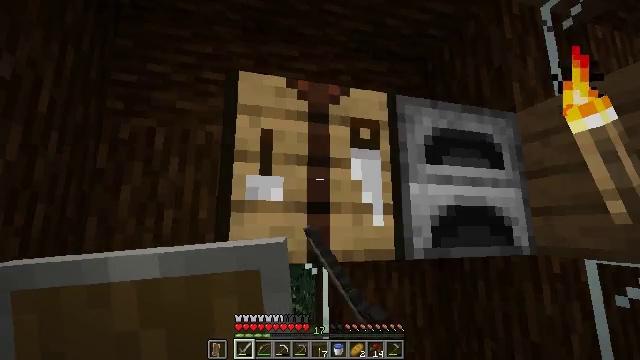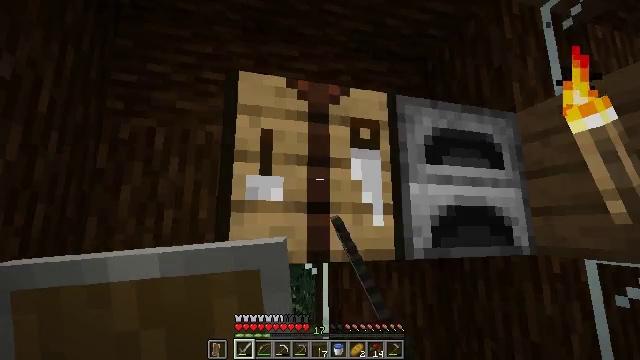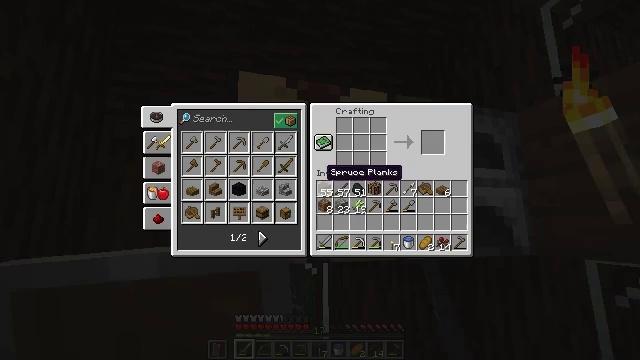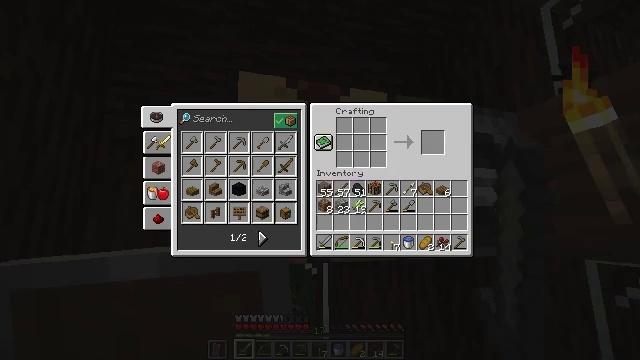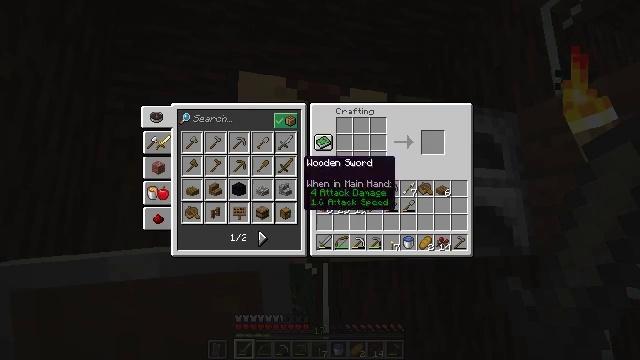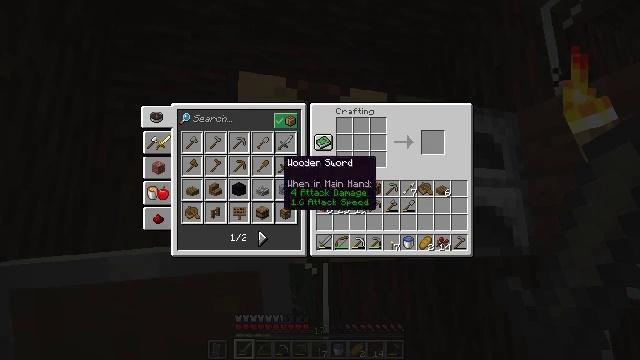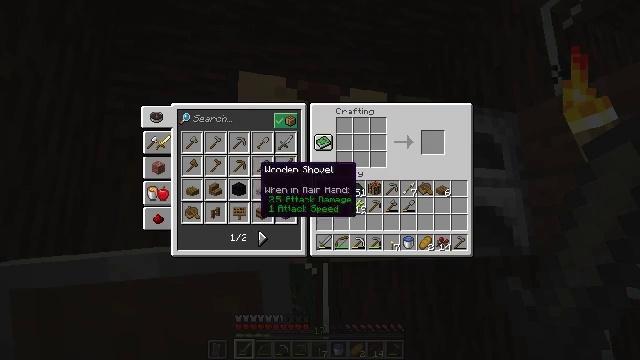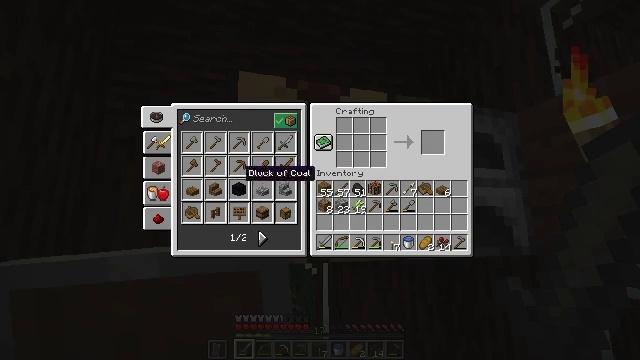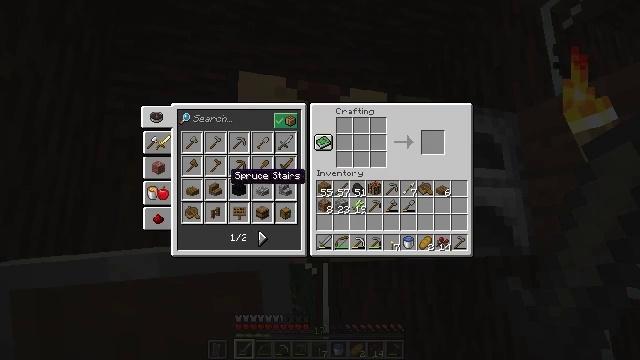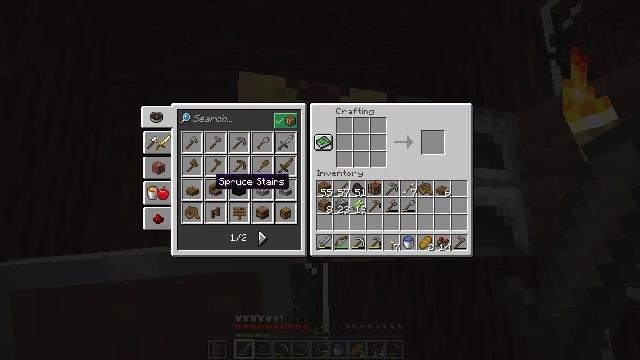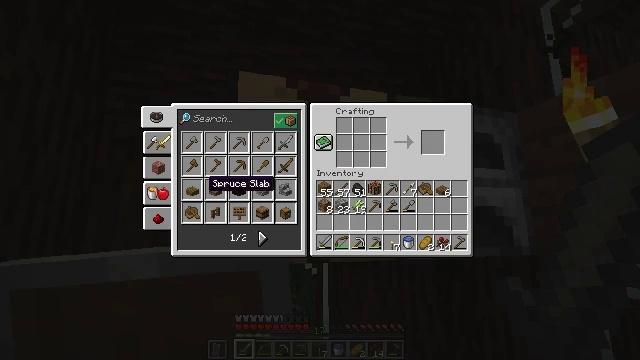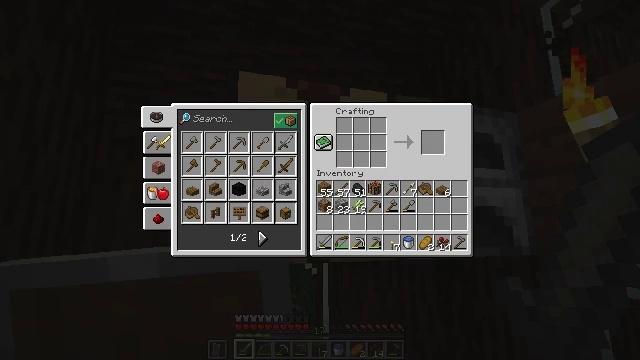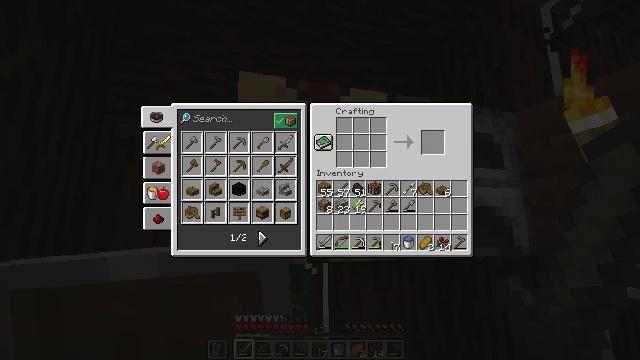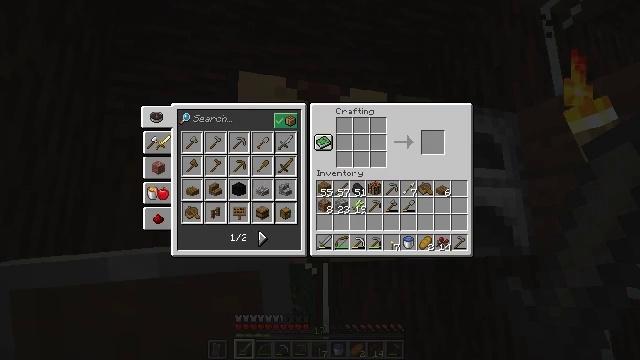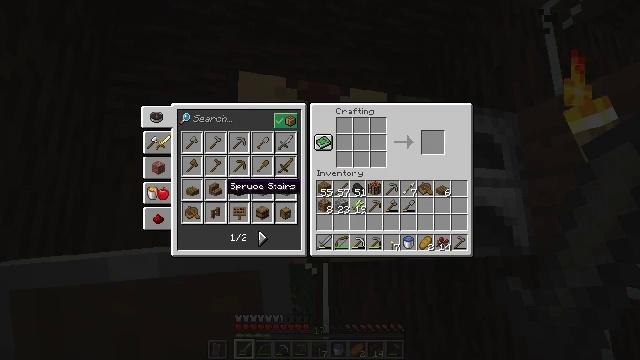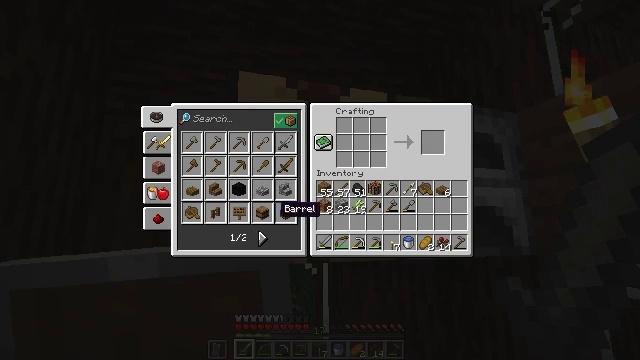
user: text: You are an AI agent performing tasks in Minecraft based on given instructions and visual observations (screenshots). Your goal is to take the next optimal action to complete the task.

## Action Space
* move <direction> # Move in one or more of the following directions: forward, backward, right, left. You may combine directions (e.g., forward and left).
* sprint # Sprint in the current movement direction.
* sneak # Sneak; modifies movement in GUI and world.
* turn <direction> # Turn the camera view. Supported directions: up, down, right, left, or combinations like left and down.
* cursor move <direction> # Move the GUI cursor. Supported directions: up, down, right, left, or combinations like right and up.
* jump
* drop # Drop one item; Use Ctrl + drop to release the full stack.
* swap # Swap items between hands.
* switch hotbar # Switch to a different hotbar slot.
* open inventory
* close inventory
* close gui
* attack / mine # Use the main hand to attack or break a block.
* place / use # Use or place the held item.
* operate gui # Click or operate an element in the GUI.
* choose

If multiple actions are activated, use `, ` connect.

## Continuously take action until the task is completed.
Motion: motion action
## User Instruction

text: Open the crafting table and craft a barrel with planks and slabs.
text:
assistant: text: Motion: no_op
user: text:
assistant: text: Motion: open gui
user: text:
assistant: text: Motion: no_op
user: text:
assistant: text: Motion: cursor move left and up
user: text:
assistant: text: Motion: cursor move left
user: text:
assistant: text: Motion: cursor move left and down
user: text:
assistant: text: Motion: cursor move left
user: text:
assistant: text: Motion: cursor move left
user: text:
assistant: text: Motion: cursor move left
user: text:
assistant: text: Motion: cursor move left
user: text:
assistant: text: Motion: cursor move left
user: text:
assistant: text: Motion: cursor move left
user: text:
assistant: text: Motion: no_op
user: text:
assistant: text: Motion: cursor move right and down
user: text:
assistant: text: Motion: cursor move right and down
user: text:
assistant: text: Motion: no_op
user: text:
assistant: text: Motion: no_op
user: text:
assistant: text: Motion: cursor move left
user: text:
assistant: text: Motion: operate gui
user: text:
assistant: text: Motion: operate gui
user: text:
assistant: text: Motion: no_op
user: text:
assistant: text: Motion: cursor move right and up
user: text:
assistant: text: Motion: cursor move right and up
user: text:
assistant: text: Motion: no_op
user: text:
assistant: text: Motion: no_op
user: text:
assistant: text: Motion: no_op
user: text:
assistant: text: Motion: no_op
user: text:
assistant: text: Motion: no_op
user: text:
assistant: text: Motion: no_op
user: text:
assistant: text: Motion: no_op